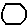
Label: hexagon